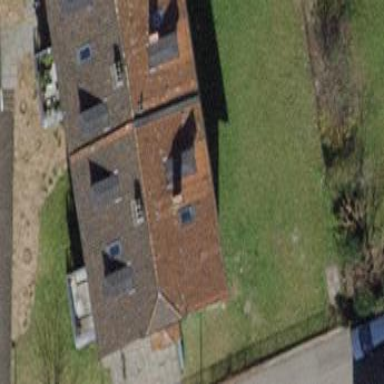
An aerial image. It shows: Building with apartments having tile roof. The roof is shaped as half-hipped roof and oriented across the building.